Platform: macOS
Application: Arc Browser
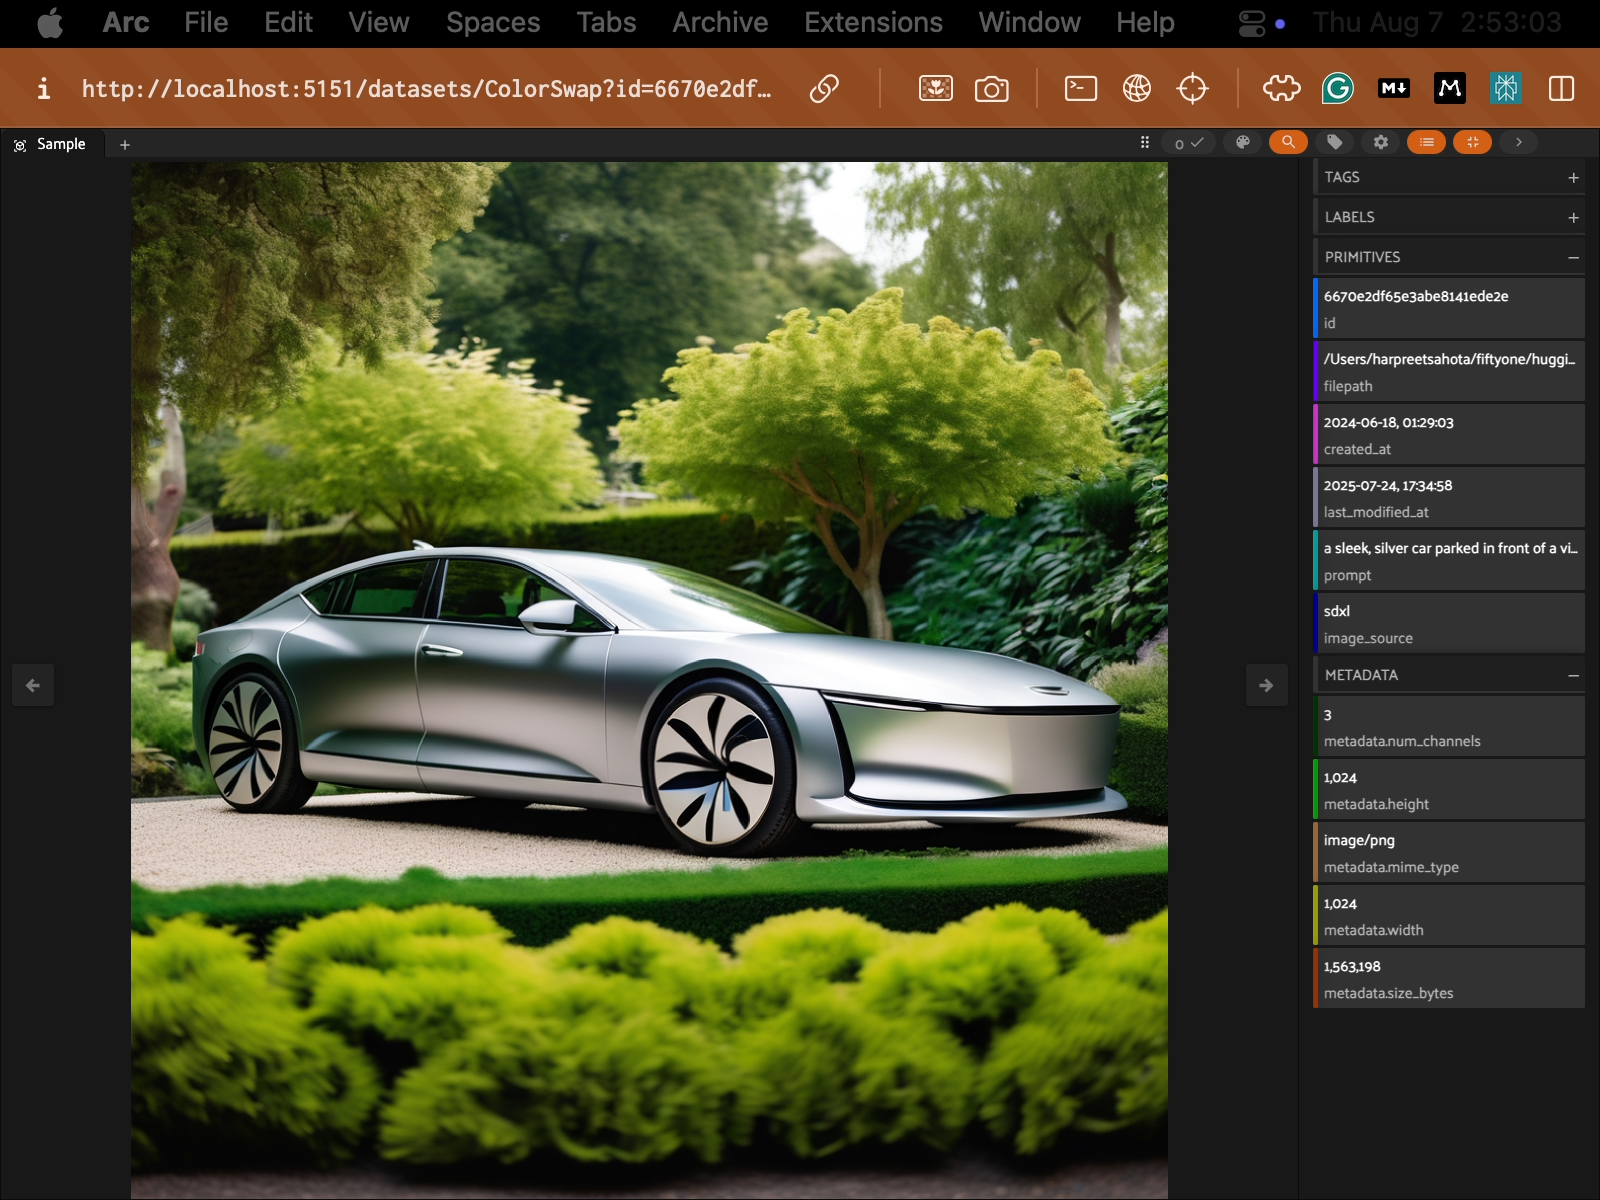
task_description: Open the operators browser menu
action_type: click
element_info: Icon
steps_since_start: 1